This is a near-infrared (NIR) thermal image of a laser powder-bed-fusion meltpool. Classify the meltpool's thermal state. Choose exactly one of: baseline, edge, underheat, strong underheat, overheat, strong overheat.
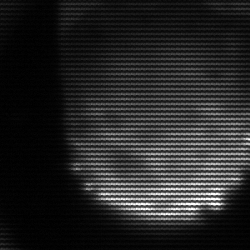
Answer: edge